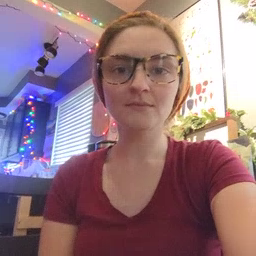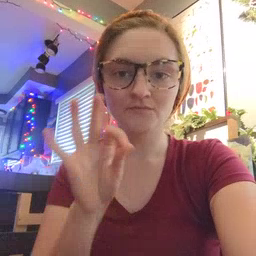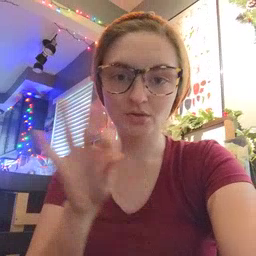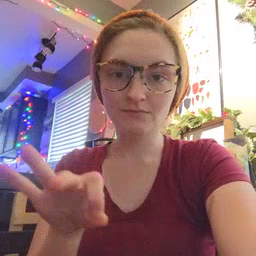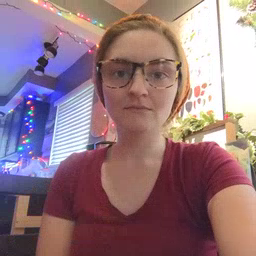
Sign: frenchfries